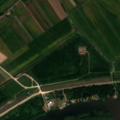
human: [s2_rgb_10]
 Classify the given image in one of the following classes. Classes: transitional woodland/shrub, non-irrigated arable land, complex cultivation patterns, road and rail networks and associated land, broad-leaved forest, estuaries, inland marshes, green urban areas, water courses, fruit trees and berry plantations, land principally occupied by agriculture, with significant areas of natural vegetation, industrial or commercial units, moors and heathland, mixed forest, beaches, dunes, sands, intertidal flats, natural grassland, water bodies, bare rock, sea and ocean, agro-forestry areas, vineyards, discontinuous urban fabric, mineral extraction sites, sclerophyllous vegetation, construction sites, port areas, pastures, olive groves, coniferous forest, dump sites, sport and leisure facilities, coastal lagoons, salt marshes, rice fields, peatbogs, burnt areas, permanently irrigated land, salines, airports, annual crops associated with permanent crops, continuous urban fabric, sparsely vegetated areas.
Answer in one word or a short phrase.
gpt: non-irrigated arable land, broad-leaved forest, transitional woodland/shrub, inland marshes, water courses